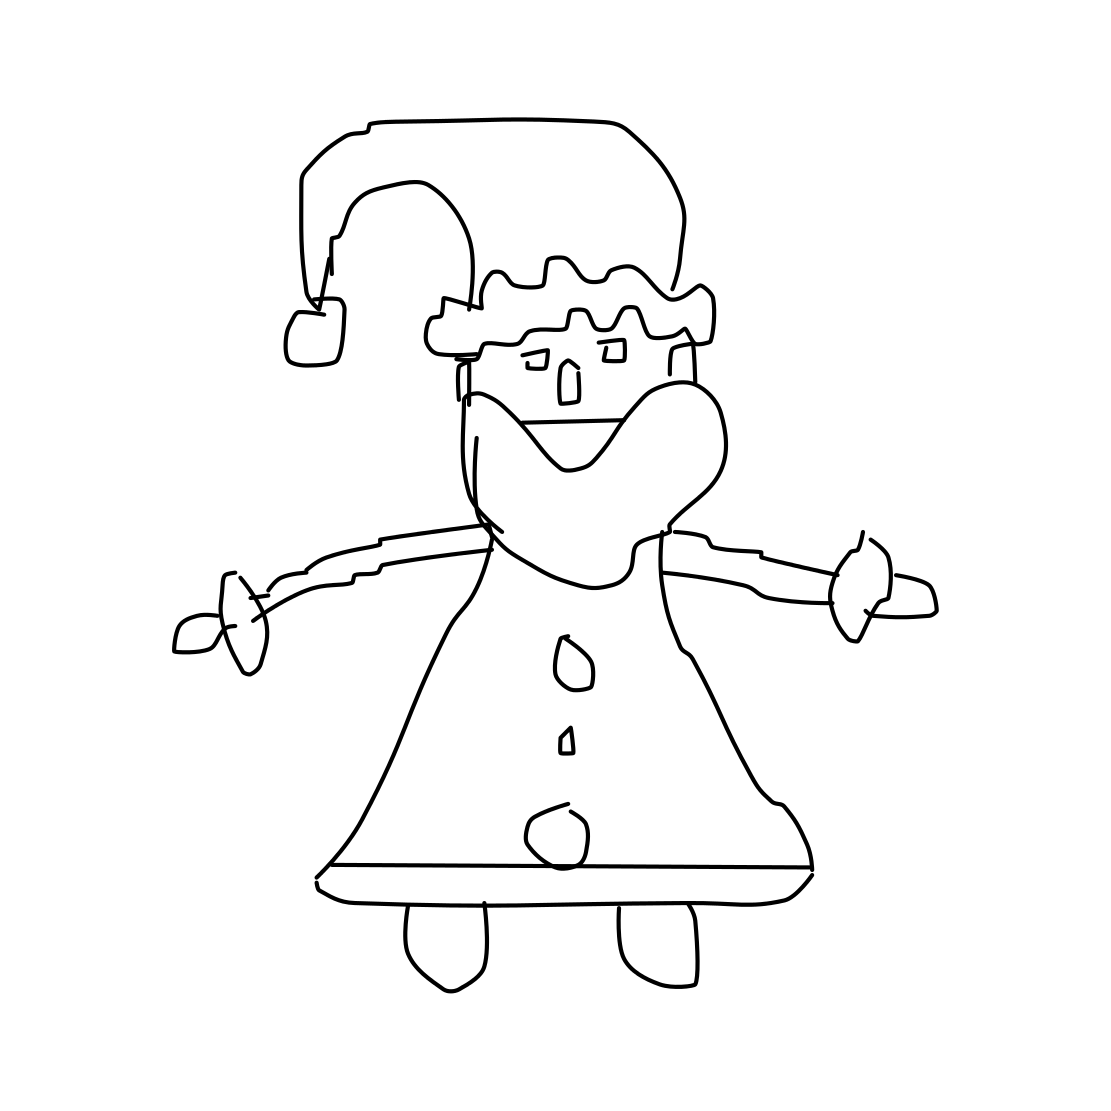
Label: santa claus